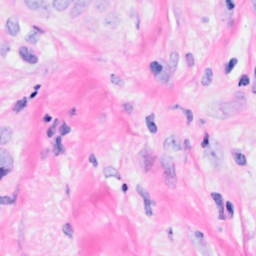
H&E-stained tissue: Breast